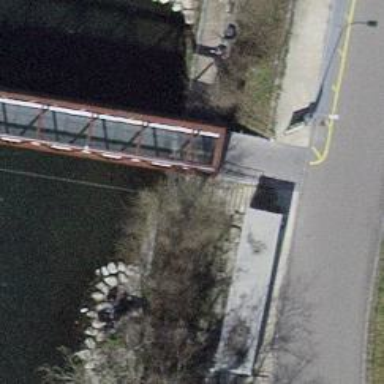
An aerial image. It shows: Footway bridge with metal surface.